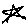
Label: star